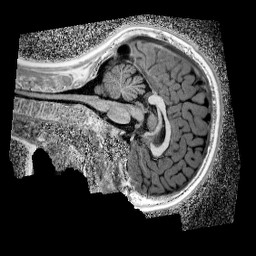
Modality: UNIT1_denoised
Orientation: sagittal
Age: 10
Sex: male
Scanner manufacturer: siemens
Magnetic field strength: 3 T
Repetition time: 4 s
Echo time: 0.00299 s